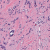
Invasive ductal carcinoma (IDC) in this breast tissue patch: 0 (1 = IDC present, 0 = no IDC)